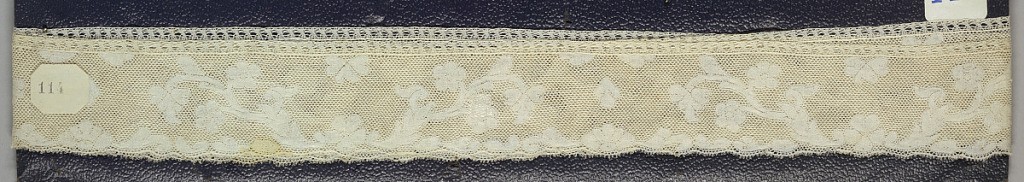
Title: Border
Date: late 18th century
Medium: Technique: bobbin lace
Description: Bobbin lace border, symmetrical floral; late 18th century Valenciennes